Question: I want to use the powerful 'grep' to find those strings that contain the following sentence in the 'MATLAB' source files in the directory.
'''
fprintf('Error: invalid indexes!
');
'''
I've tried the following command, but it shows errors.
'''
grep -rl "fprintf('Error: invalid indexes!\n');" ./
'''
I've tried the solutions presented in <URL>, but it seems to not work.
Could you please give some advice?
In addition, after find those matched strings, I want to replace them into the following sentence:
'''
if(length(invalid_idx)>0) fprintf('Error: invalid indexes!
'); end
'''
I know we could use the following command:
'''
grep -rl "need_to_replaced_strings" ./ | xargs sed -i 's/need_to_replaced_strings/replaced_strings/g'
'''
I'm not sure if the 'replaced_strings' in the command above should have some special considerations.
The errors is as follows:

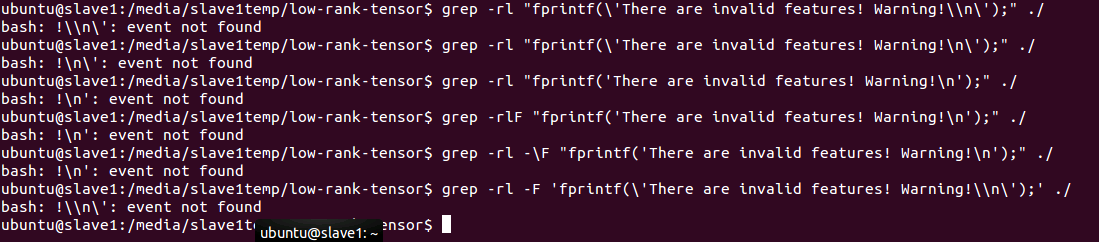
Answer: Try this:
'''
$ grep -Erl 'fprintf\('''Error: invalid indexes!\n'''\);' ./
fprintf('Error: invalid indexes!
');
'''
use '-E' option and escape the inner single quotes''''' outside the single-quoted string.
Or, if escape the single quotes by ''"'"'' as below:
'''
$ grep -Erl 'fprintf\('"'"'Error: invalid indexes!\n'"'"'\);' ./
'''